Current action and preconditions to check: trajectory_clear

Your task: For each precondition in the list above, predict whether it will hold at this action.

Consider the current scene as observed from the mobile robot's camera, and analyze the predicted future states of all dynamic agents (e.g., people, animals, vehicles, or any moving entities) within the NEXT SECOND.

IMPORTANT: Only answer "very likely" if you are absolutely certain—based on strong, clear evidence—that a dynamic agent will violate the precondition in the predicted future state. Do NOT answer "very likely" for unlikely, ambiguous, or low-probability risks.

Ask yourself for each precondition: Is there a high probability, with clear and convincing evidence, that the predicted future states of any dynamic agent will interfere with the predicted future state of the currently executing action within the NEXT SECOND, causing that precondition to fail?

Assess the risk level based on these predictions. Use "likely" or "very likely" if motions create a clear risk of interference.

Use "neutral" or "improbable" if agents are nearby but their predicted paths are clearly diverging or non-conflicting.

Failure Risk Categories: "very improbable", "improbable", "neutral", "likely", "very likely"

Answer Format: Output ONLY the probability_of_failure value from these categories: "very improbable", "improbable", "neutral", "likely", "very likely"

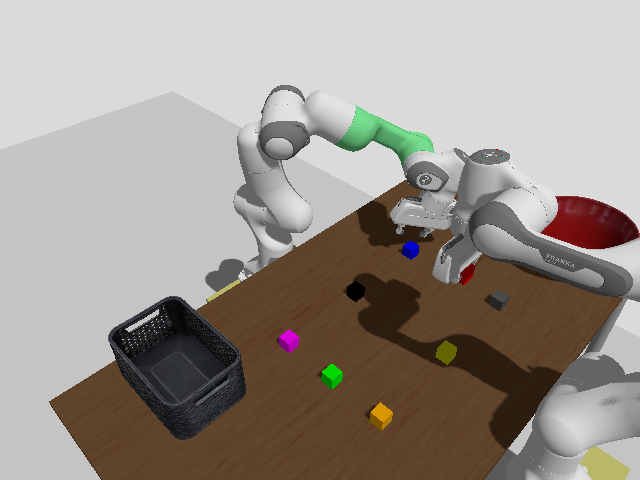

Answer: very improbable